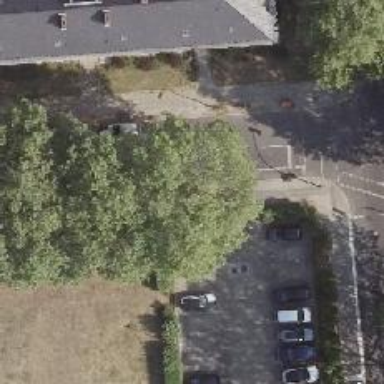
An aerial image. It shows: Avenue lined with broadleaved deciduous trees.